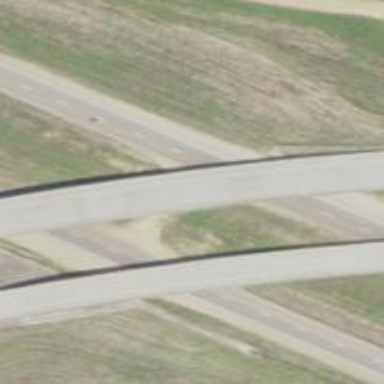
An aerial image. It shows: Trunk highway bridge.